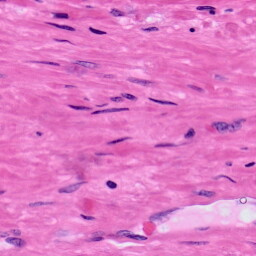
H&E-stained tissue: Prostate